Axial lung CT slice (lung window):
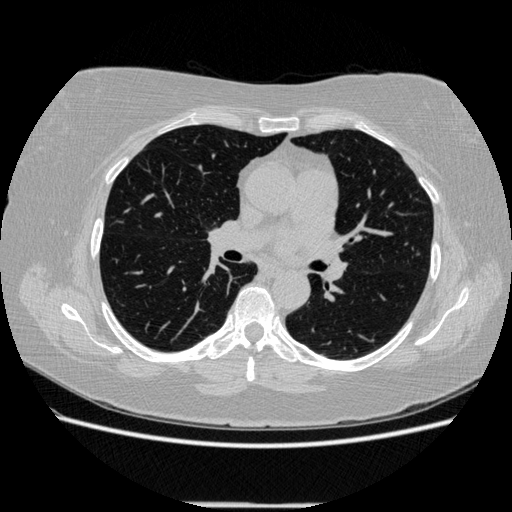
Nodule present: no